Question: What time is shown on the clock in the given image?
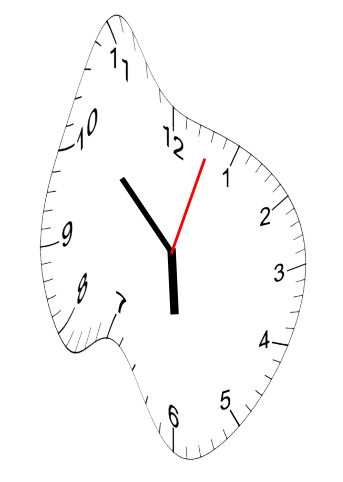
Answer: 05:52:03